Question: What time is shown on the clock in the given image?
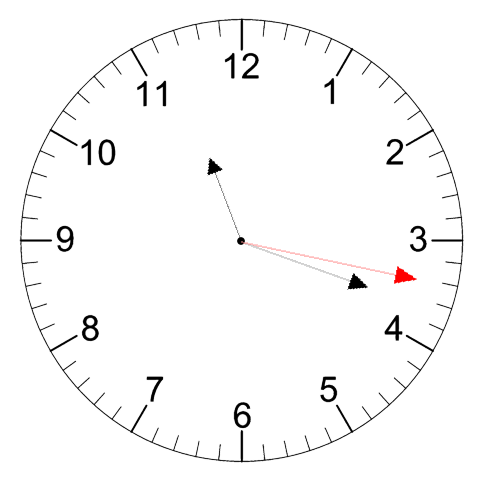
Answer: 11:18:17